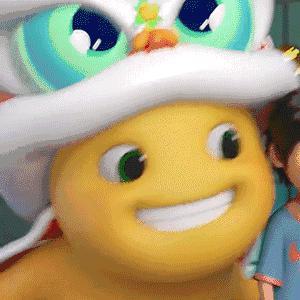
Label: nailong